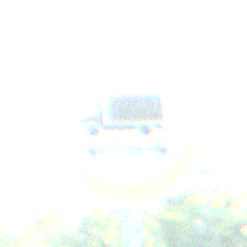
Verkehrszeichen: TatsaechlicheLaenge
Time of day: MorningAfternoon
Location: Outdoor (RoadRail)
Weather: Clear
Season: NotSpecified
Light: Natural